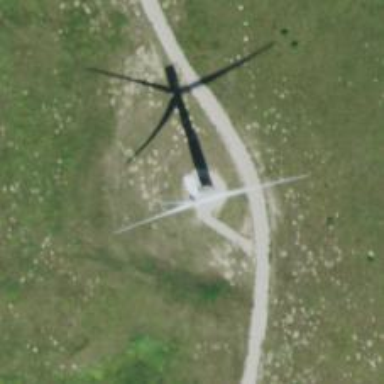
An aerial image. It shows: Wind generator using wind turbines of horizontal axis.